Question: Is it possible to fix the shadow map problem below? Basically the shadowmap doesn't seem to respect the alpha test. The shadow is of the tree planes geometry and not of the leaves. Would this be something to do with depth-write perhaps?
I am just using a standard
'THREE.MeshPhongMaterial'

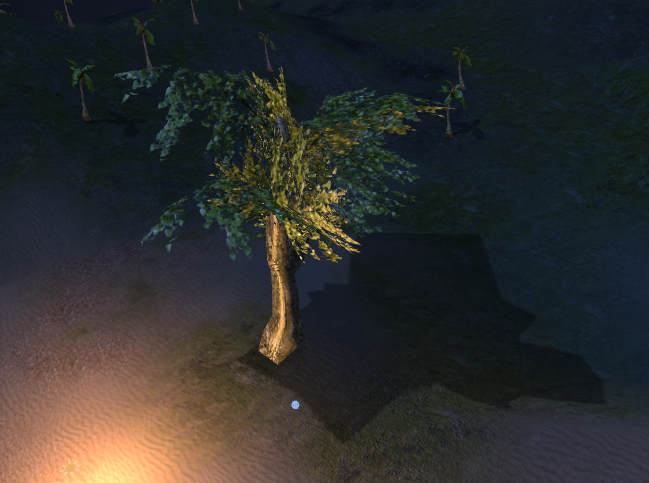
Answer: When casting shadows, objects are treated as solid from the point of view of the light.
But what you can do is specify a 'customDepthMaterial' that utilizes 'alphaTest'. This custom depth material is used in the shadow calculation.
There is an example of this technique here: <URL>.
three.js r.63